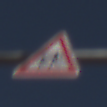
Verkehrszeichen: KinderRechts
Umgebung: Outdoor, Nature
Tageszeit: MorningAfternoon
Wetter: Clear
Licht: Natural
Jahreszeit: NotSpecified
Kontrast: HighContrast